Question: I want to set the navigation bar to the three-dots look, like:

Android Developers site shows how to completely remove the navbar (the fullscreen mode), but doesn't show how to enable this mode.
How can I do this?
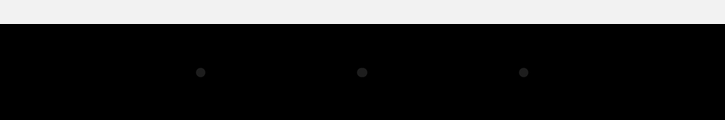
Answer: Please refer to this <URL> .
Basically, call this method in the 'onCreate', just before 'setContentView'
'''
// This example uses decor view, but you can use any visible view.
View decorView = getActivity().getWindow().getDecorView();
int uiOptions = View.SYSTEM_UI_FLAG_LOW_PROFILE;
decorView.setSystemUiVisibility(uiOptions);
'''
When you need to reveal the bars programmatically, clear the flags like below:
'''
View decorView = getActivity().getWindow().getDecorView();
// Calling setSystemUiVisibility() with a value of 0 clears
// all flags.
decorView.setSystemUiVisibility(0);
'''